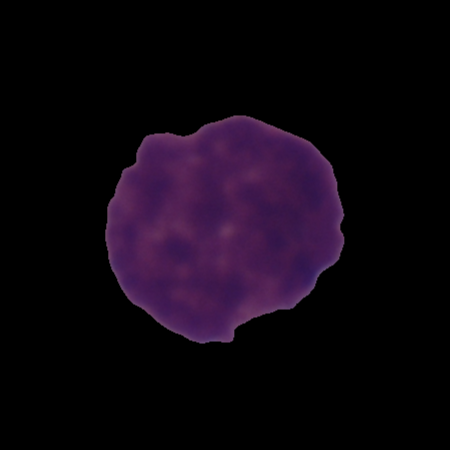
Label: cancer